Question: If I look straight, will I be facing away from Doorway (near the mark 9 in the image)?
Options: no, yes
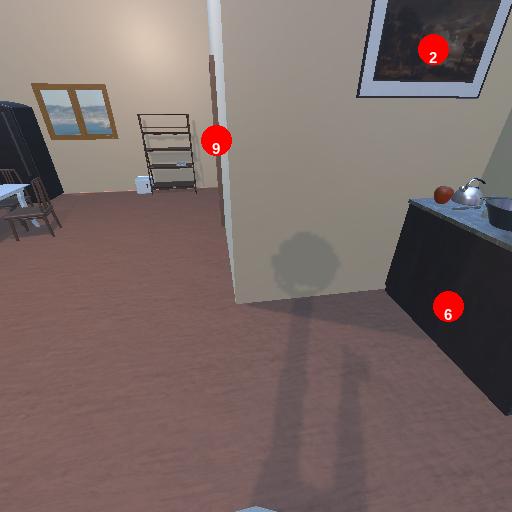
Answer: no